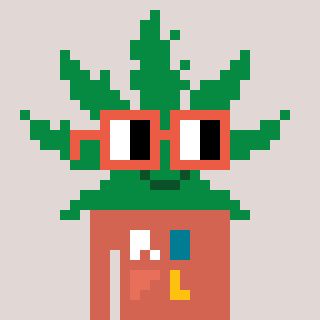
a pixel art character with square orange glasses, a weed-shaped head and a peachy-colored body on a warm background